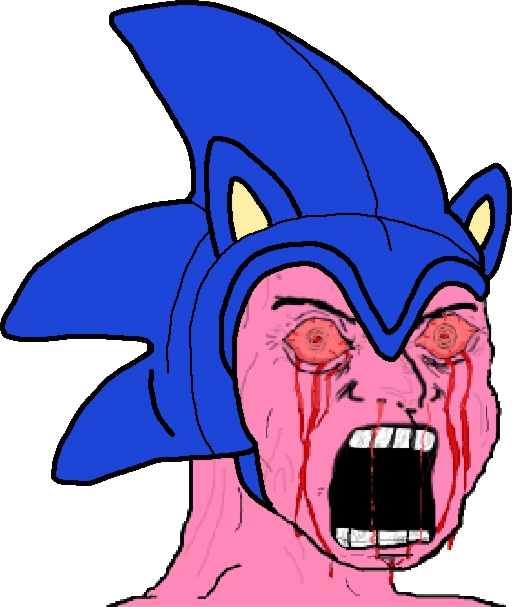
Label: 5_Rage